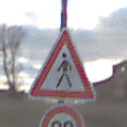
Verkehrszeichen: FussgaengerRechts
Zusatzzeichen unten: Geschwindigkeit80
Umgebung: Outdoor, RoadRail
Tageszeit: SunriseSunset
Wetter: PartlyCloudy
Licht: Natural
Jahreszeit: NotSpecified
Kontrast: LowContrast